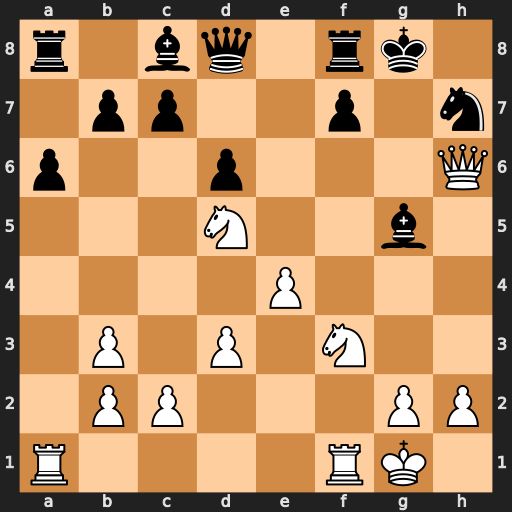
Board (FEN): r1bq1rk1/1pp2p1n/p2p3Q/3N2b1/4P3/1P1P1N2/1PP3PP/R4RK1
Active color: w
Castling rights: -
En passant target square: -
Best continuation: Nxg5 Qxg5 Nf6+ Qxf6 Rxf6